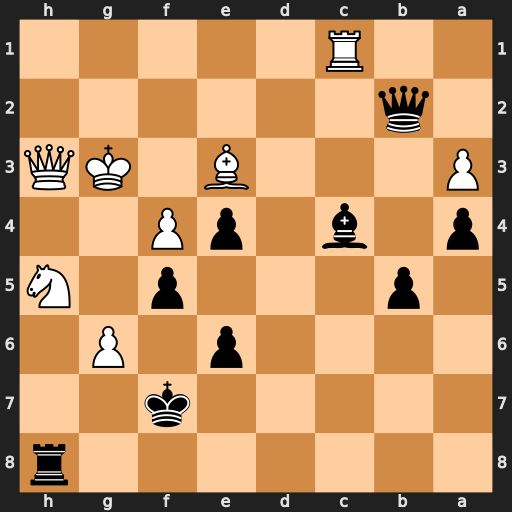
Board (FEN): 7r/5k2/4p1P1/1p3p1N/p1b1pP2/P3B1KQ/1q6/2R5
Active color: b
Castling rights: -
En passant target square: -
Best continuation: Kxg6 Qg2 Qxg2+